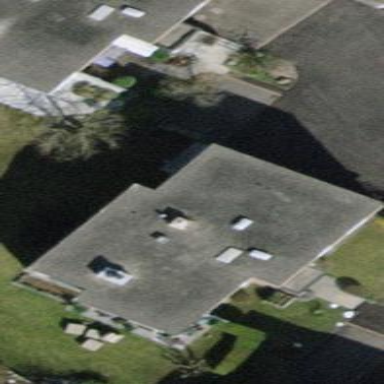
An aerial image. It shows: Semi-detached house.